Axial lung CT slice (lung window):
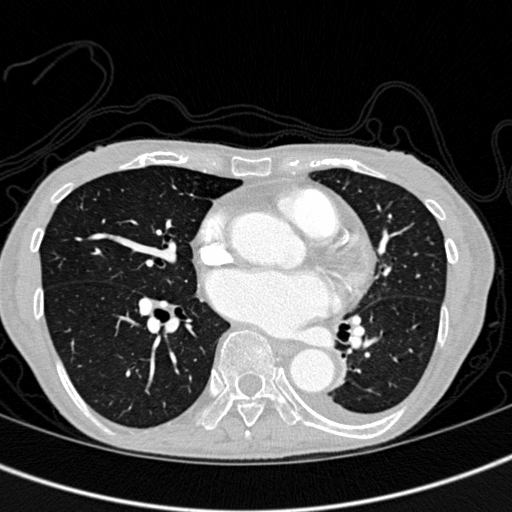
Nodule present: no